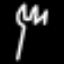
Label: fork